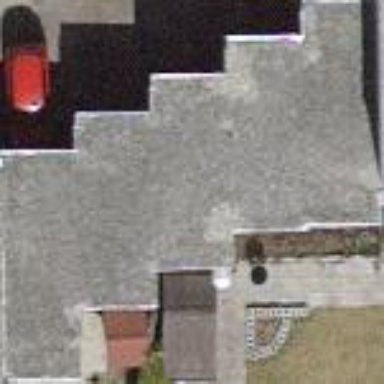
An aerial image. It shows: Semi-detached house with flat roof.